Question: I have a 3-D grayscale volume corresponding to ultrasound data. In Matlab this 3-D volume is simply a 3-D matrix of . The structure I'm interested in is not oriented along the axis, but along a local coordinate system already known (). What I have up to this point is something like the figure shown below, depicting the original () and the local coordinate systems ():

I want to obtain the 2-D projection of this volume (i.e. an image) through a specific plane on the local coordinate system, say at . How can I do this?
If the volume was oriented along the axis this projection could be readily achieved. i.e. if the volume, in Matlab, is , then:
'''
projection = sum(V,3);
'''
thus, the projection can be computed just as the sum along the 3rd dimension of the array. However with a change of orientation the problem becomes more complicated.
I've been looking at radon transform (2D, that applies only to 2-D images and not volumes) and also been considering ortographic projections, but at this point I'm clueless as to what to do!
Thanks for any advice!
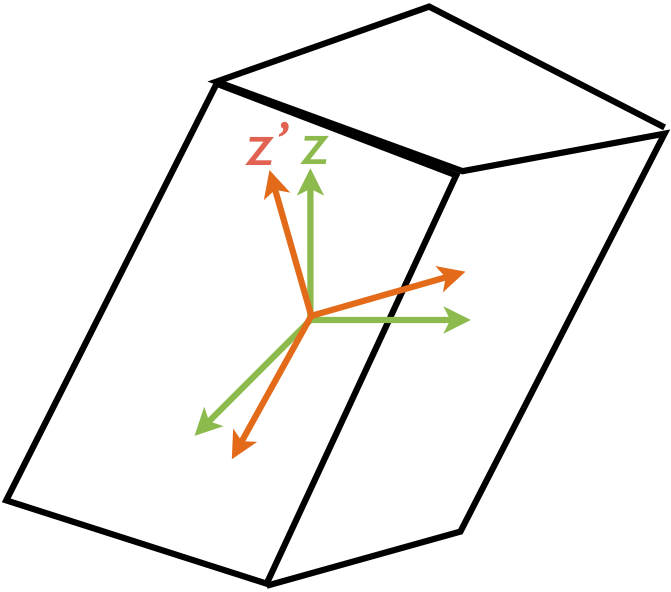
Answer: New attempt at solution:
Following the tutorial <URL> and making some small changes, I might have something which could help you. Bear in mind, I have little or no experience with volumetric data in MATLAB, so the implementation is quite hacky.
In the below code I use tformarray() to rotate the structure in space. First, the data is centered, then rotated using rotationmat3D to produce the spacial transformation, before the data is moved back to its original position.
As I have never used tformarray before, I handeled datapoints falling outside the defined region after rotation by simply padding the data matrix (NxMxP) with zeros all around. If anyone know a better way, please let us know :)
The code:
'''
%Synthetic dataset, 25x50x25
blob = flow();
%Pad to allow for rotations in space. Bad solution,
%something better might be possible to better understanding
%of tformarray()
blob = padarray(blob,size(blob));
f1 = figure(1);clf;
s1=subplot(1,2,1);
p = patch(isosurface(blob,1));
set(p, 'FaceColor', 'red', 'EdgeColor', 'none');
daspect([1 1 1]);
view([1 1 1])
camlight
lighting gouraud
%Calculate center
blob_center = (size(blob) + 1) / 2;
%Translate to origin transformation
T1 = [1 0 0 0
0 1 0 0
0 0 1 0
-blob_center 1];
%Rotation around [0 0 1]
rot = -pi/3;
Rot = rotationmat3D(rot,[0 1 1]);
T2 = [ 1 0 0 0
0 1 0 0
0 0 1 0
0 0 0 1];
T2(1:3,1:3) = Rot;
%Translation back
T3 = [1 0 0 0
0 1 0 0
0 0 1 0
blob_center 1];
%Total transform
T = T1 * T2 * T3;
%See http://blogs.mathworks.com/steve/2006/08/17/spatial-transformations-three-dimensional-rotation/
tform = maketform('affine', T);
R = makeresampler('linear', 'fill');
TDIMS_A = [1 2 3];
TDIMS_B = [1 2 3];
TSIZE_B = size(blob);
TMAP_B = [];
F = 0;
blob2 = ...
tformarray(blob, tform, R, TDIMS_A, TDIMS_B, TSIZE_B, TMAP_B, F);
s2=subplot(1,2,2);
p2 = patch(isosurface(blob2,1));
set(p2, 'FaceColor', 'red', 'EdgeColor', 'none');
daspect([1 1 1]);
view([1 1 1])
camlight
lighting gouraud
'''
The arbitrary visualization below is just to confirm that the data is rotated as expected, plotting a closed surface when the data passed the value '1'. With blob2, you should know be able to project by using simple sums.
'''
figure(2)
subplot(1,2,1);imagesc(sum(blob,3));
subplot(1,2,2);imagesc(sum(blob2,3));
'''